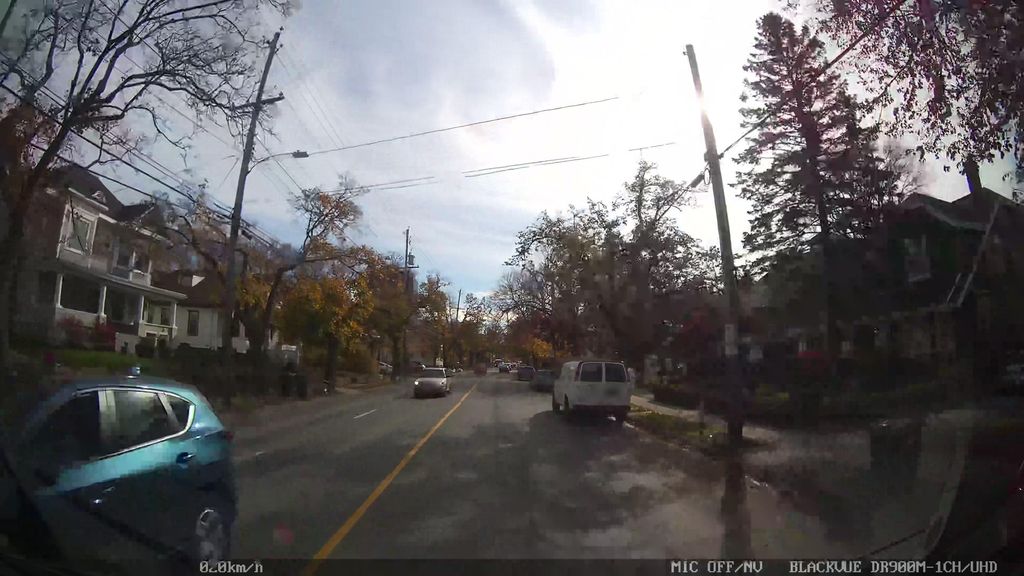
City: halifax